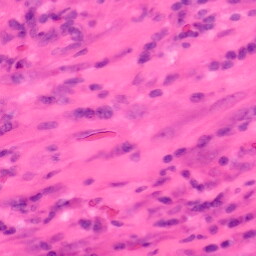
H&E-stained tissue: Colon